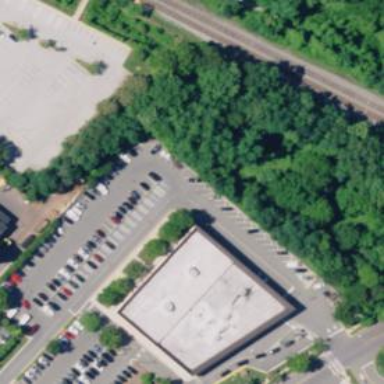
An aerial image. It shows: Parking space.